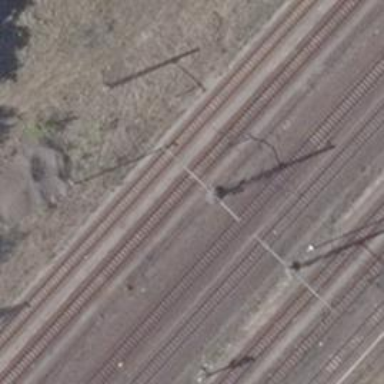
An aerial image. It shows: Railway milestone with catenary mast.